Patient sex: F
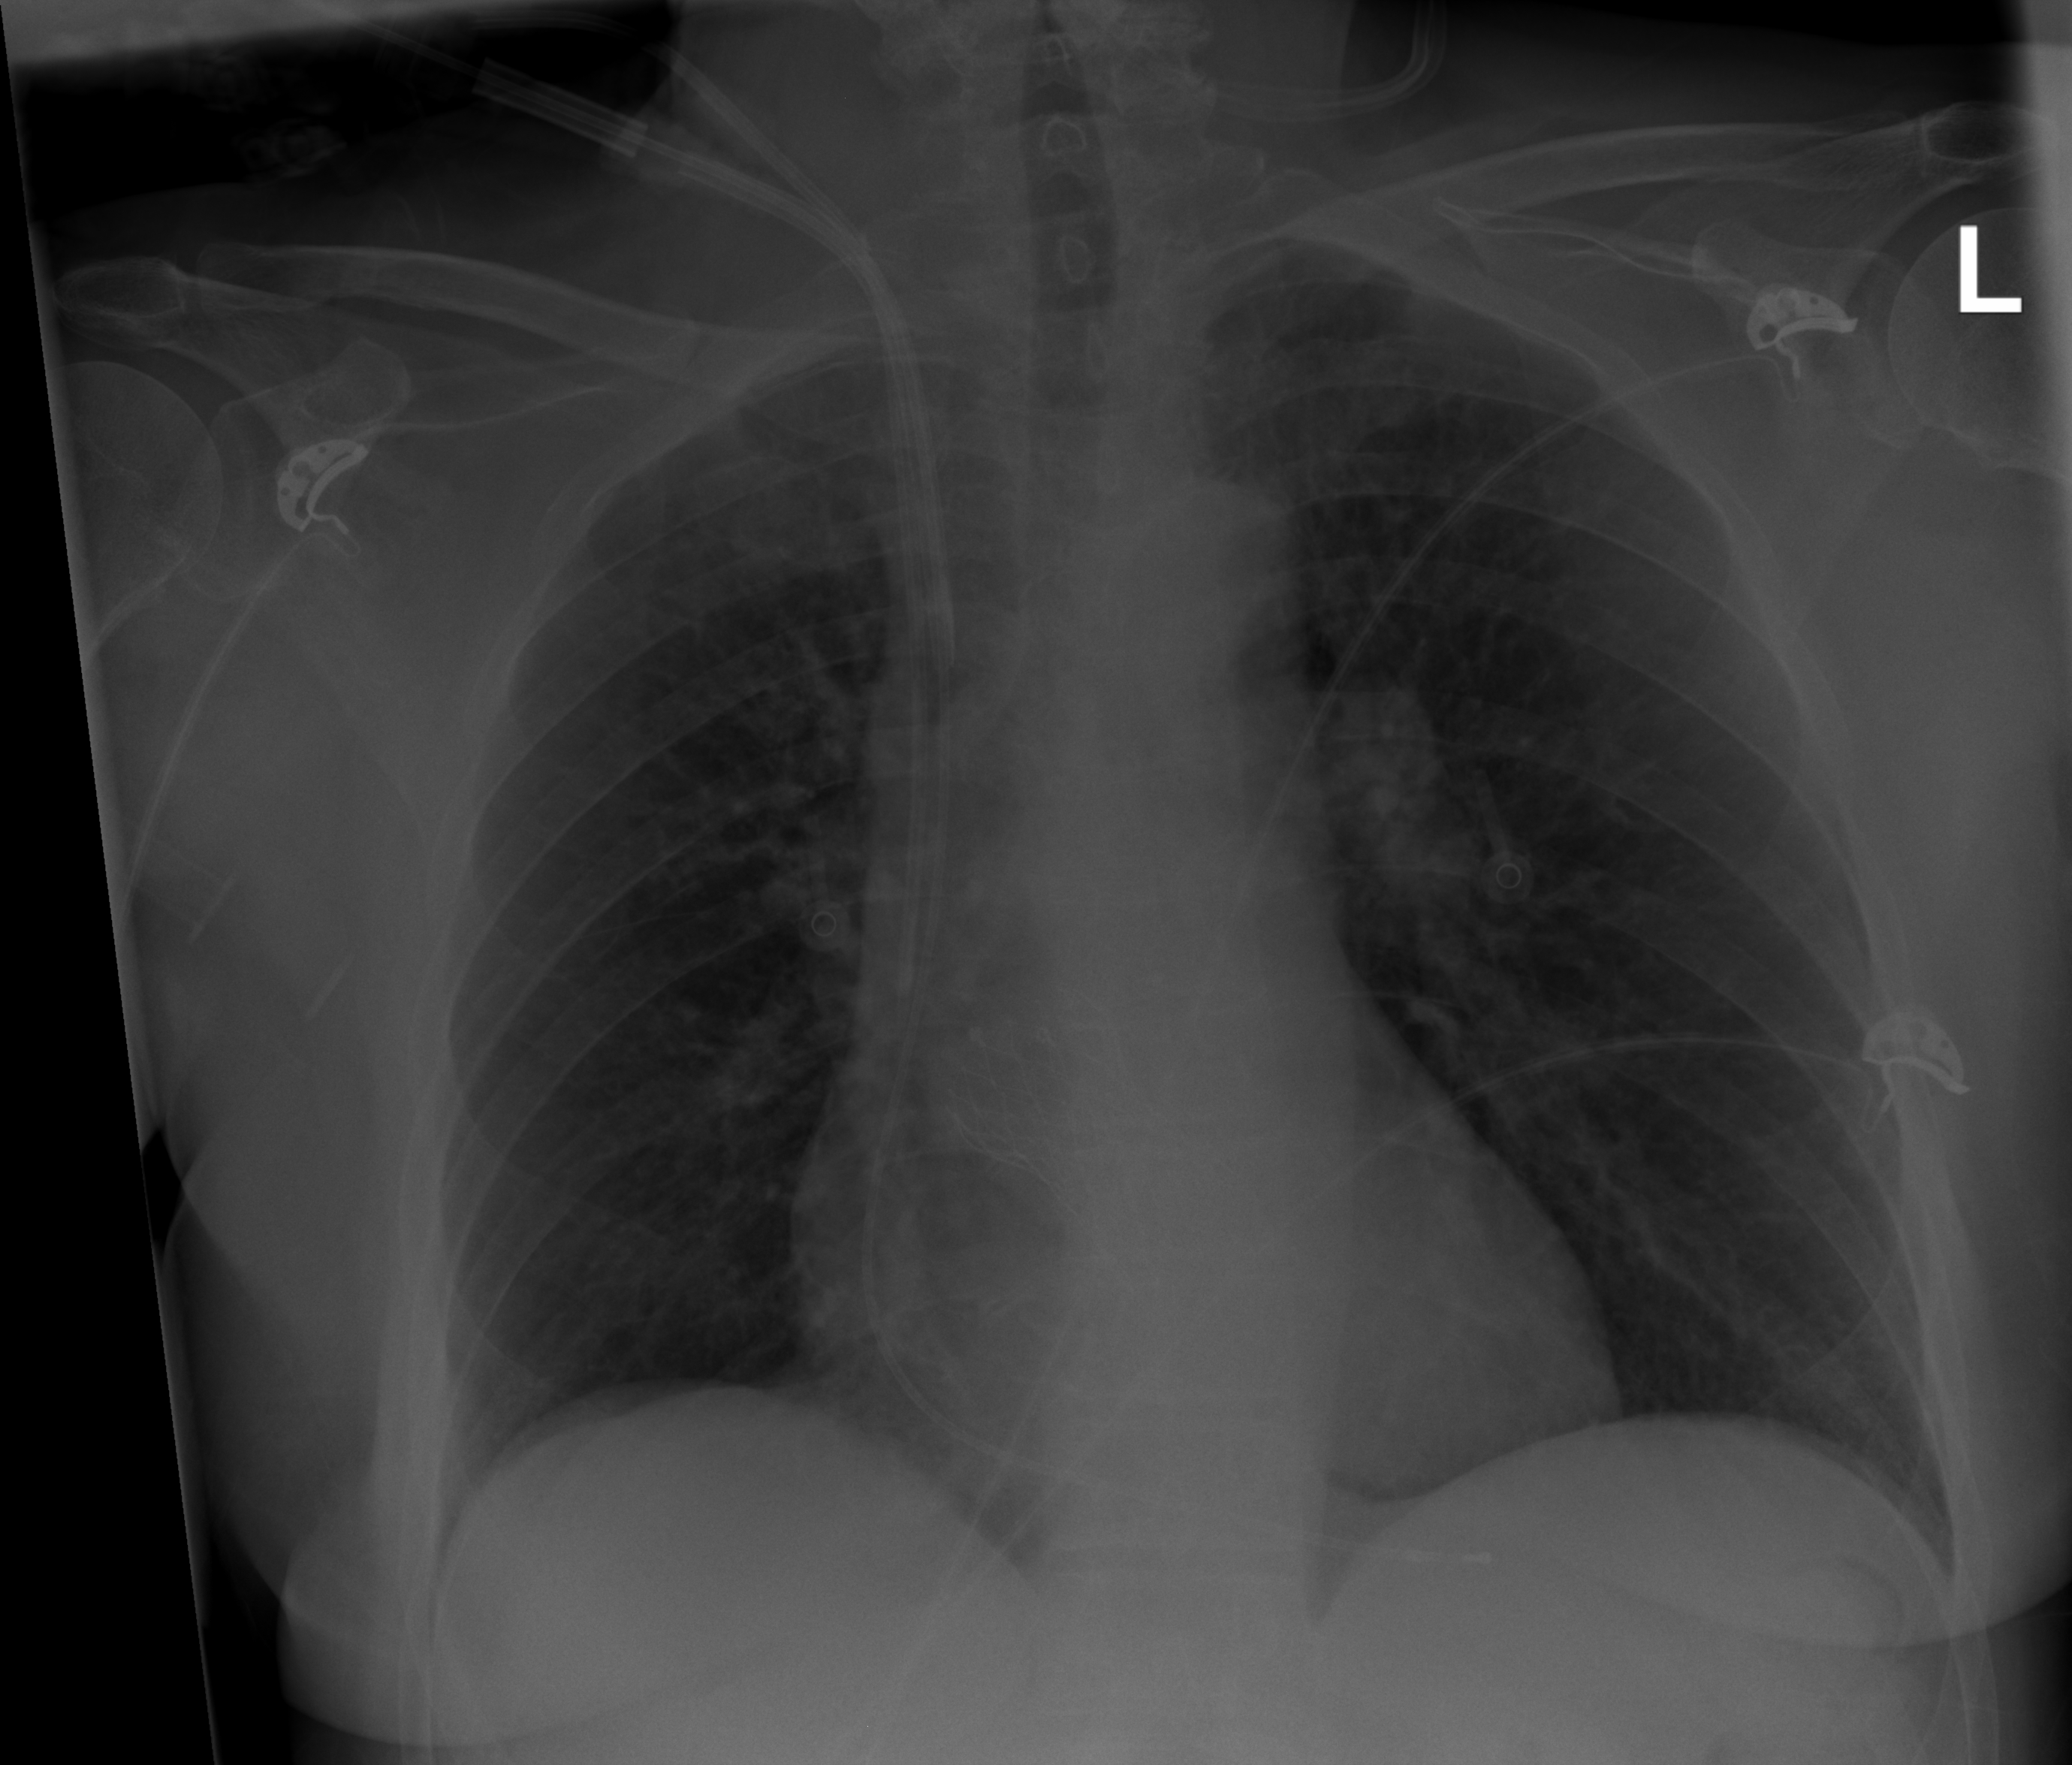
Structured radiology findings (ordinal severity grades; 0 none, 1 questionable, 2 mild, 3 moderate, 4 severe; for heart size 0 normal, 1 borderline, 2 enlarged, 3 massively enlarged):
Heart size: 0
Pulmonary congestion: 0
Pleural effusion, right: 0
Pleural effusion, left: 0
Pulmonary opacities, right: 0
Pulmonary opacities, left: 0
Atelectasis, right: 0
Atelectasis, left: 0